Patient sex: F
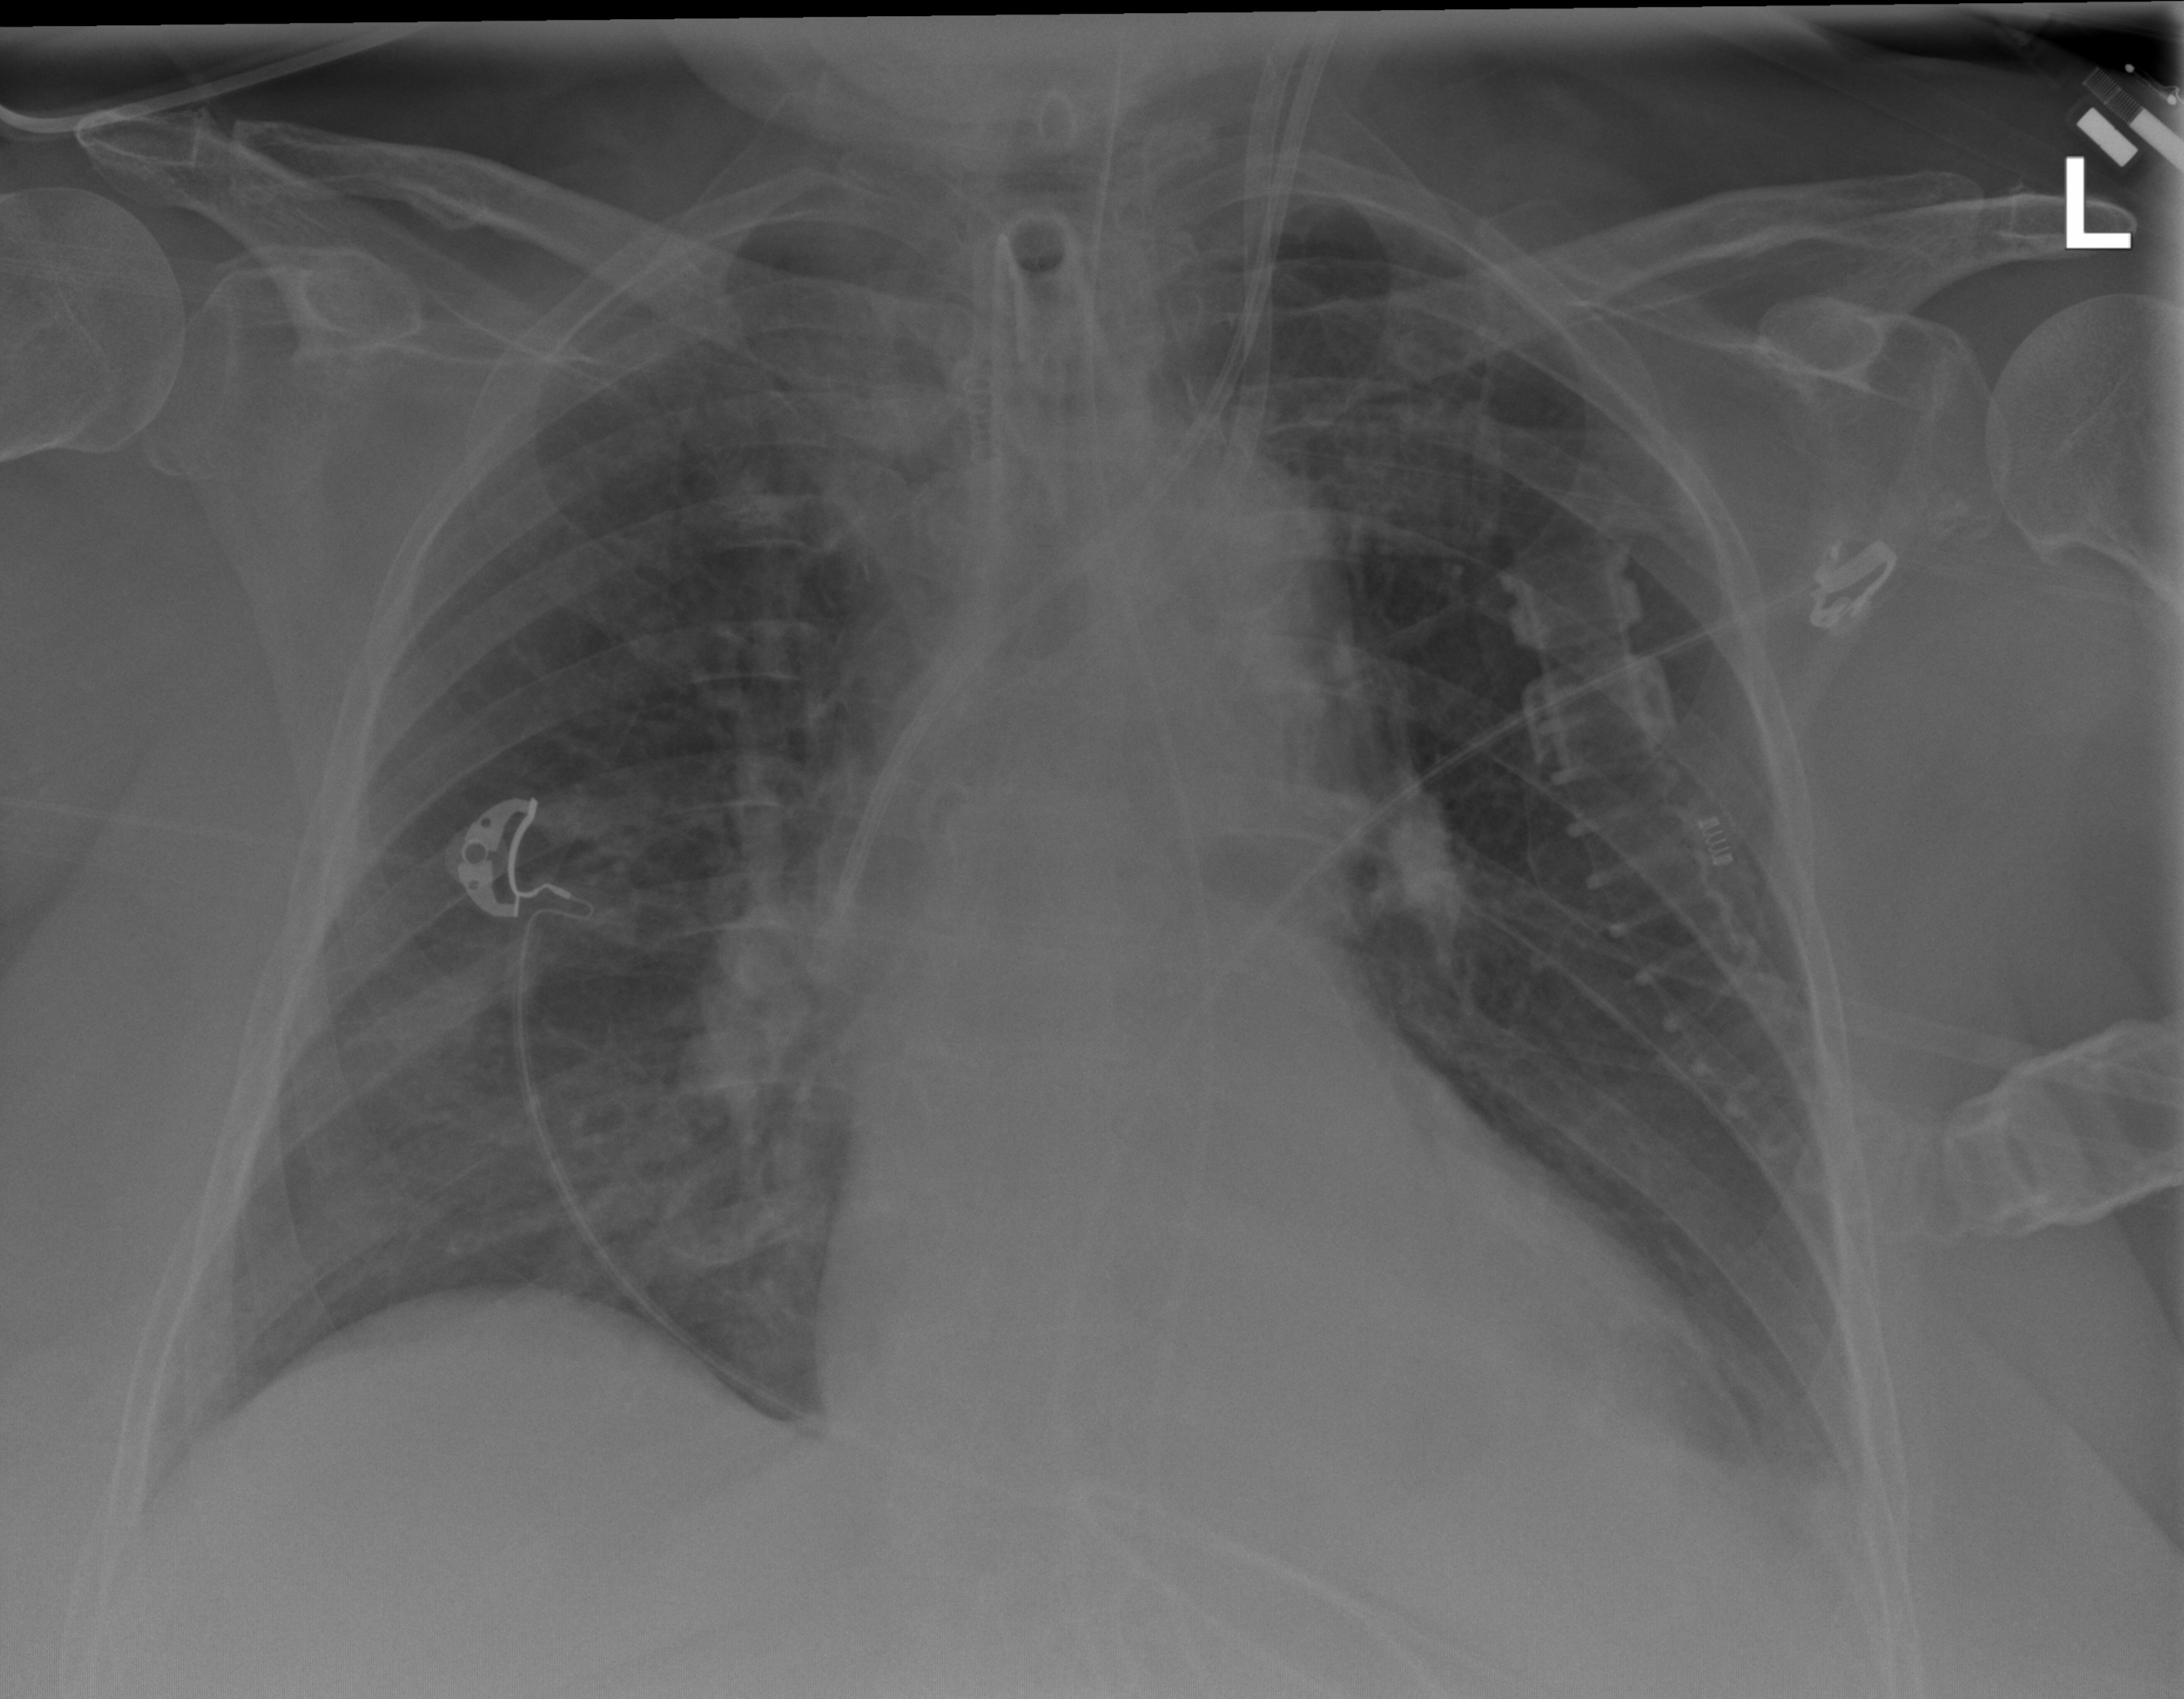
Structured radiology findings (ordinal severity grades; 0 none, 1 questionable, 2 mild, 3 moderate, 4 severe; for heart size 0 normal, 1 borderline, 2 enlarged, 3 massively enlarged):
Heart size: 1
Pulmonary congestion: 0
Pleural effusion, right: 0
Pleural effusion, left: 2
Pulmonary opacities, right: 0
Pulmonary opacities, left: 0
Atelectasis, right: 0
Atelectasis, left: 2